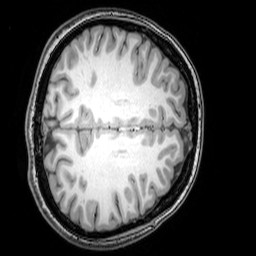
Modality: T1w
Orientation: axial
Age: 22
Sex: female
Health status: healthy
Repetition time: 0.081 s
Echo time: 0.037 s